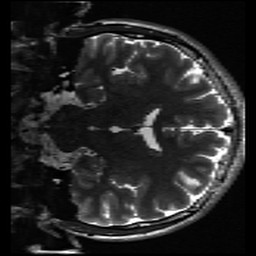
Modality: inplaneT2
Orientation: coronal